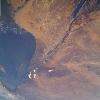
Label: land